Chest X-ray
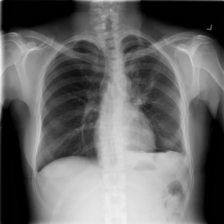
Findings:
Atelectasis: negative
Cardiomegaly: negative
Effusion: positive
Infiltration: negative
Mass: negative
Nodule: negative
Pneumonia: negative
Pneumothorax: positive
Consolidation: negative
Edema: negative
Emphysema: negative
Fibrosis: negative
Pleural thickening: negative
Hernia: negative